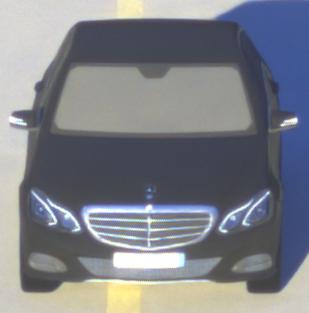
Make: Mercedes-Benz
Model: E 200
Detailed model: E-Class (212) Limousine
Model produced from: 2013/04
Model produced until: 2015/10
Doors: 4
Color: black
Road condition: dry road
Daytime: sunrise or sunset
Contrast: medium contrast